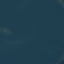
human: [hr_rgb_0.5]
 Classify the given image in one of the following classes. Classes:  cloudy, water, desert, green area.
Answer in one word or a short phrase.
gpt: water